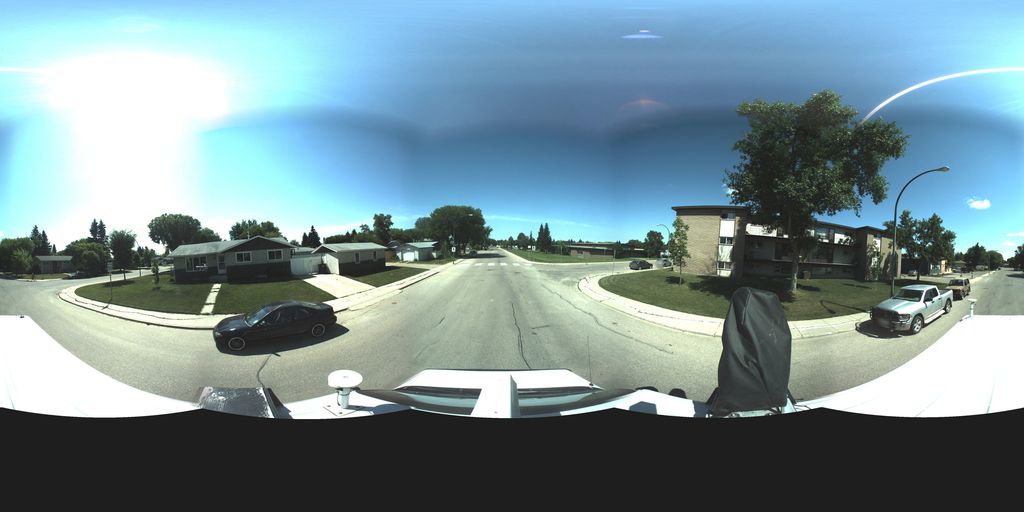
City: saskatoon